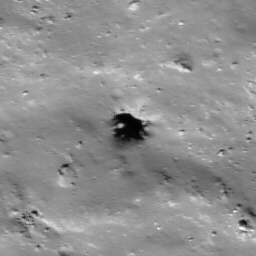
Pit: Tycho 14
Host crater: Tycho
Host type: impact_melt
Lunar coordinates: latitude -43.147, longitude 349.072